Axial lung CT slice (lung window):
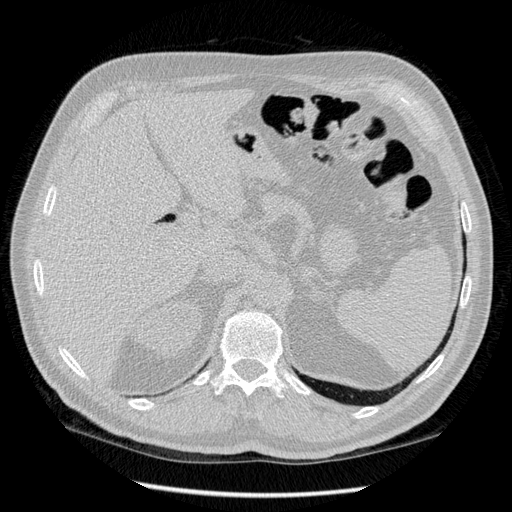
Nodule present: no